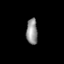
Tissue: skin
Cell type: Epithelial cells
Senescence score: 0.2821
Nuclear area (px): 283
Mean DAPI intensity: 145.579